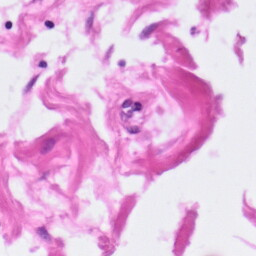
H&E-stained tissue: Pancreatic